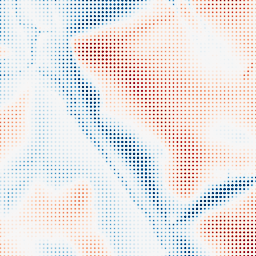
Category: classical
Decomposition family: gaussian
Decomposition parameters: sigma: 20
Upsampling method: sinc_blackman
Upsampling parameters: scale: 8
kernel_size: 4
Upsampling scale: 8